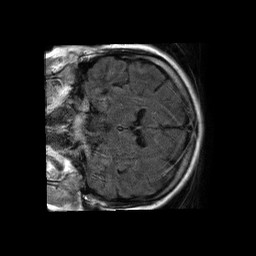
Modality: FLAIR
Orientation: coronal
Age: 49
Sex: male
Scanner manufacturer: philips
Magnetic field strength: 1.5 T
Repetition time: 6.24 s
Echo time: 0.12 s